Question: I am trying to access the child and under each unique key under shrubs, access the key value pairs e.g. : :

I've tried this but I get nothing:-
'''
postsData = FirebaseDatabase.getInstance().getReference().child("Shrubs");
ChildEventListener childEventListener = new ChildEventListener() {
@Override
public void onChildAdded(DataSnapshot dataSnapshot, String s) {
for (DataSnapshot dttSnapshot2 : dataSnapshot.getChildren()) {
Log.d("mylog", "" + dttSnapshot2.getKey().toString() + ":" + dttSnapshot2.getValue().toString());
}
}
'''
Now when I try this:
'''
postsData = FirebaseDatabase.getInstance().getReference();
ChildEventListener childEventListener = new ChildEventListener() {
@Override
public void onChildAdded(DataSnapshot dataSnapshot, String s) {
for (DataSnapshot dttSnapshot2 : dataSnapshot.getChildren()) {
Log.d("mylog", "" + dttSnapshot2.getKey().toString() + ":" + dttSnapshot2.getValue().toString());
}
}
'''
My log returns a whole bunch of data from birthday all the way to Shrubs which I don't need. Just want the data in the Shrubs child in key value pairs.
Anyone know how I can achieve this?
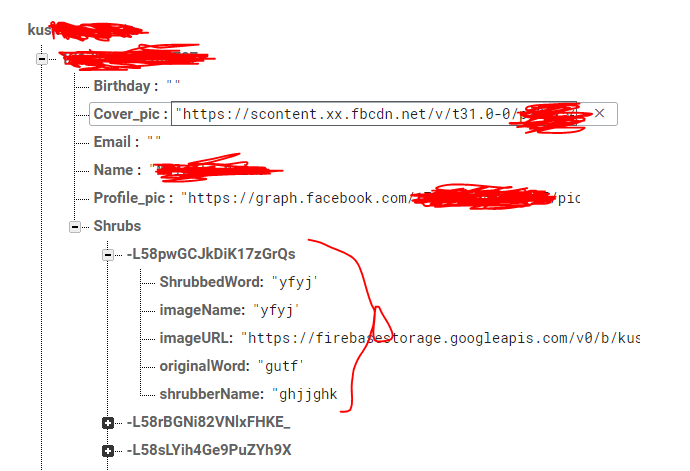
Answer: Try this:
'''
DatabaseReference ref=FirebaseDatabase.getInstance().getReference().child("unknown").child("Shrubs");
ref.addValueEventListener(new ValueEventListener(){
@Override
public void onDataChange(DataSnapshot dataSnapshot) {
for(DataSnasphot datas: dataSnapshot.getChildren()){
String name=datas.child("ShrubbedWord").getValue().toString();
}
}
@Override
public void onCancelled(FirebaseError firebaseError) {
}
});
'''
You need to go from top to bottom, in the image that you provided there is a child node that you added red lines on it so we do not see it.
I have named it in the code as 'child("unknown")' , but in your code name it as the name that it is written in the database.
After that you write 'child("Shrubs")', then your dataSnapshot will be at the location of the Shrubs child node. Then you can iterate inside the push id to be able to retrieve the attributes and the values inside of it.